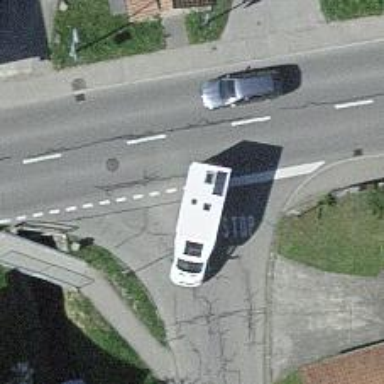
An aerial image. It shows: Stop road.